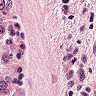
Metastatic tissue present: no